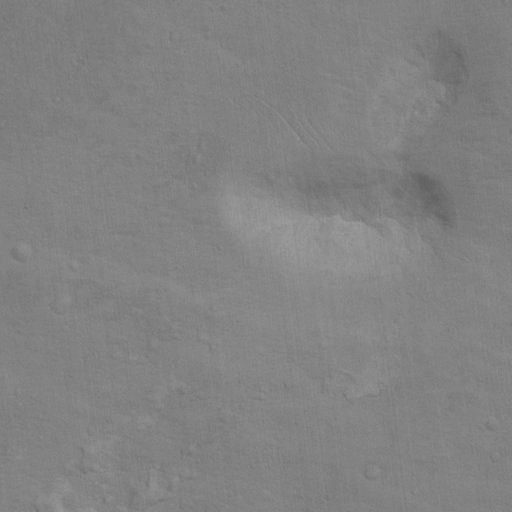
Objects detected: cone, cone